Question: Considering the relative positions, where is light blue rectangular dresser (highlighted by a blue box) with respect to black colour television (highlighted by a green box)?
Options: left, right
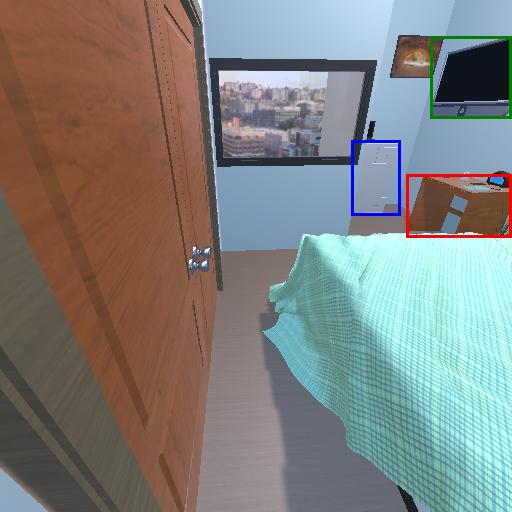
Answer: left